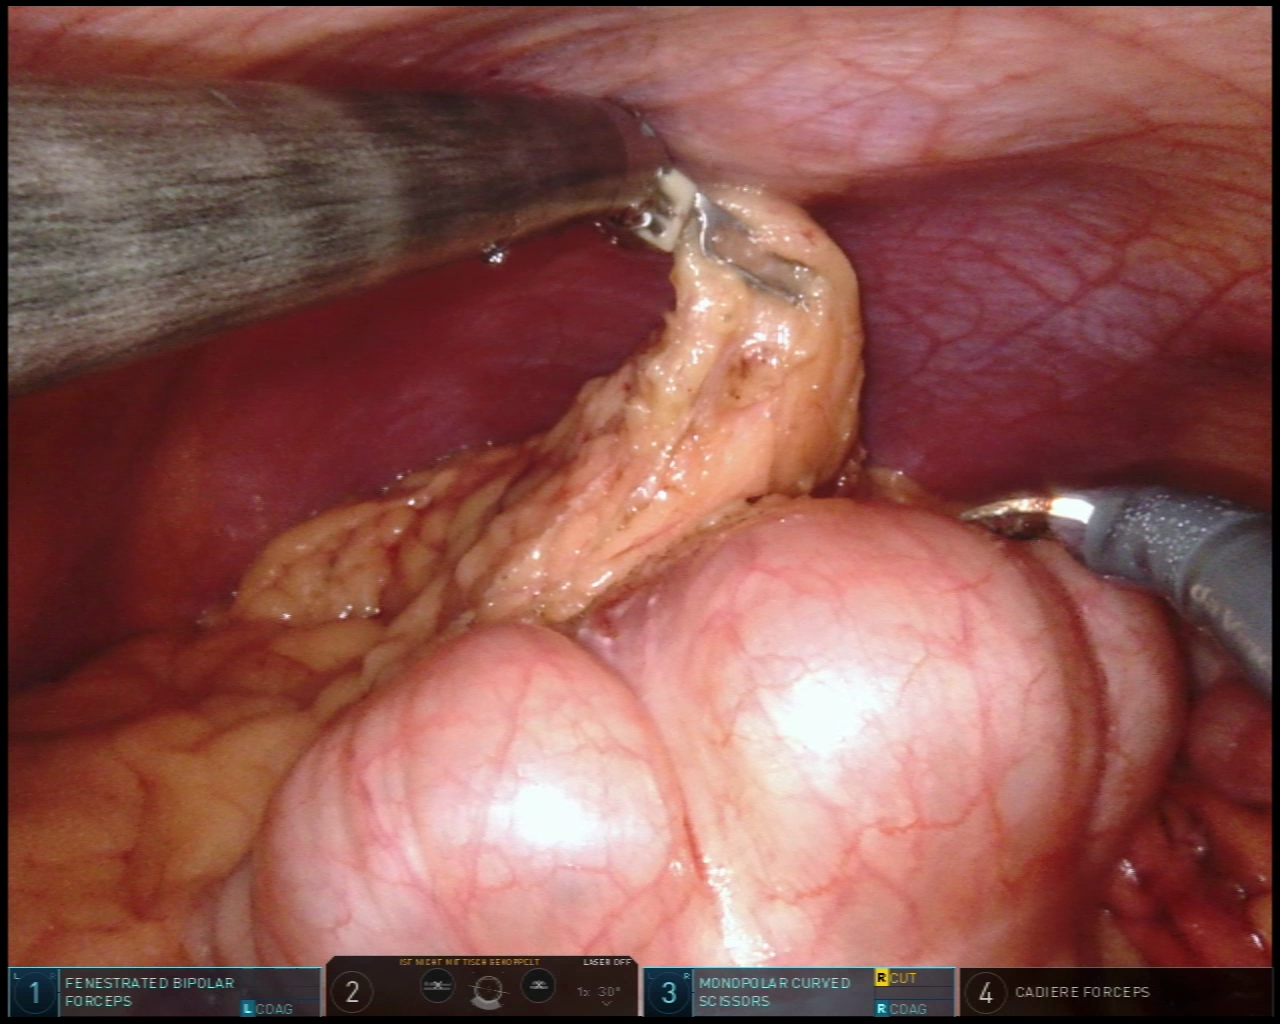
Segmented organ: colon
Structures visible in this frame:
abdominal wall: yes
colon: yes
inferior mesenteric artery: no
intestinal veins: no
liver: no
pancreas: no
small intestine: no
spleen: no
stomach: no
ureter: no
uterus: no
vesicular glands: no